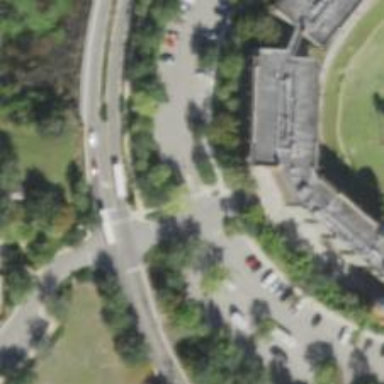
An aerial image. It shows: Paved footway crossing with zebra marking.